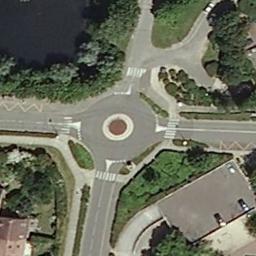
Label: roundabout